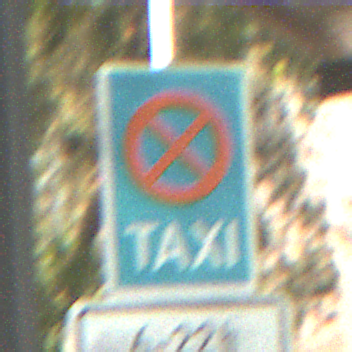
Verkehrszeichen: Taxenstand
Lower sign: ZeitangabenMitBeschraenkungAufWochentage4
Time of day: SunriseSunset
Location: Outdoor (Suburban)
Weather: Clear
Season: NotSpecified
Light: Natural